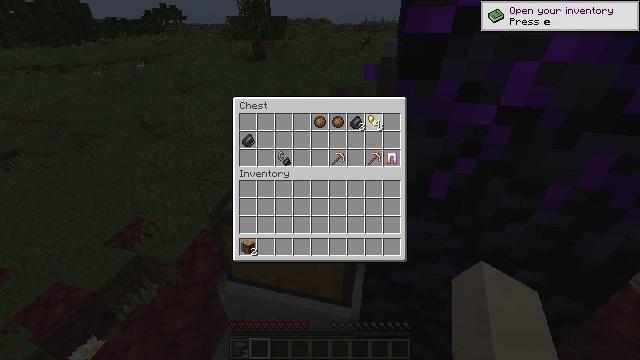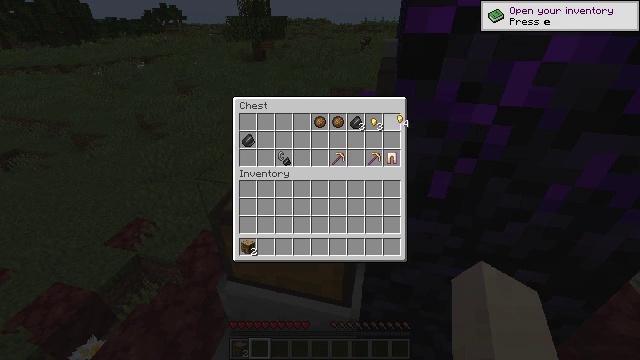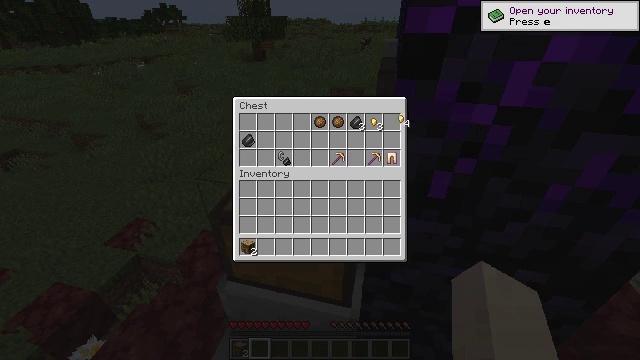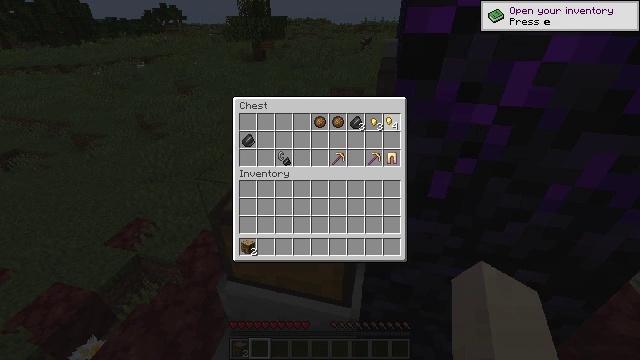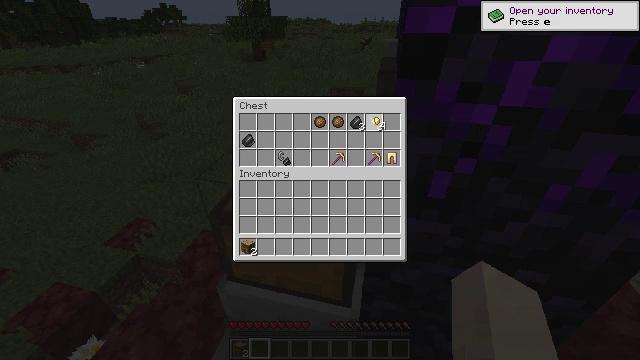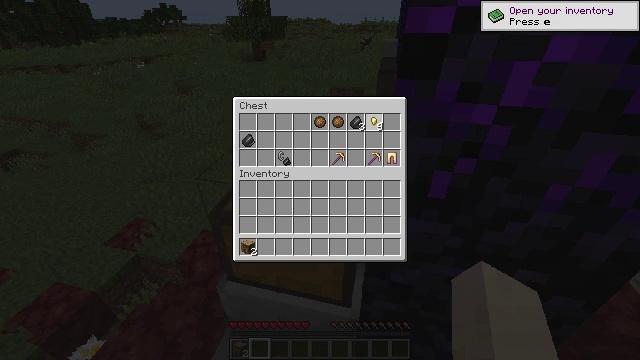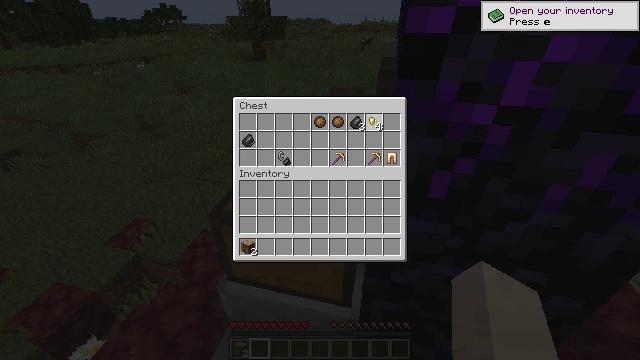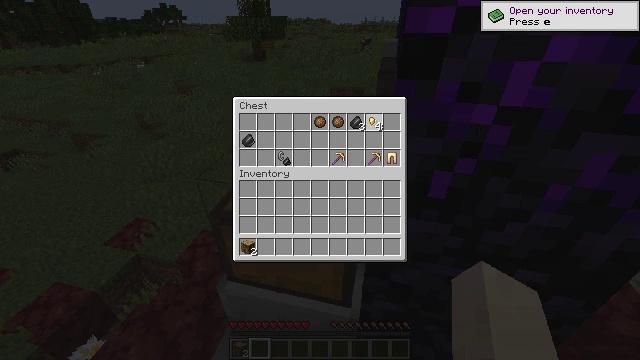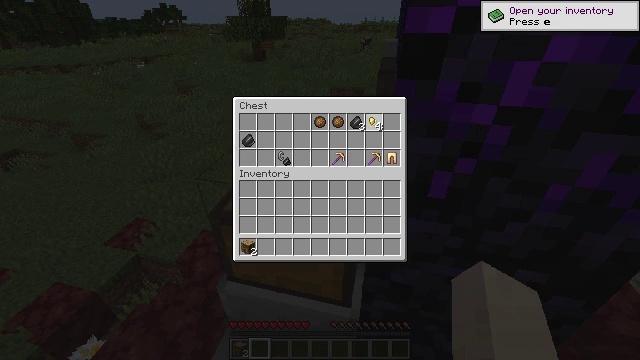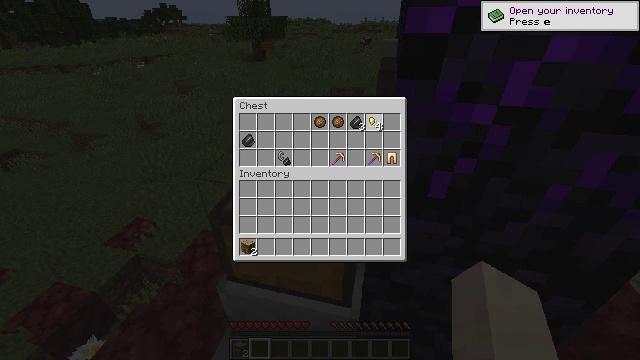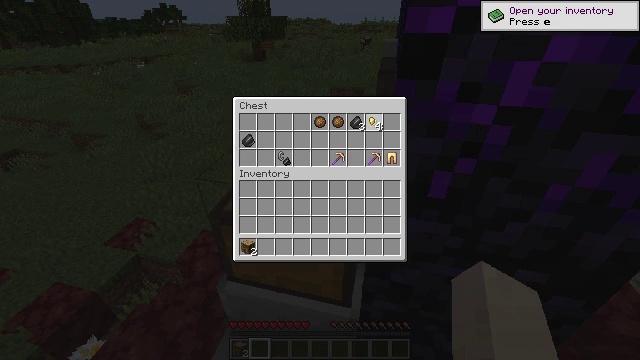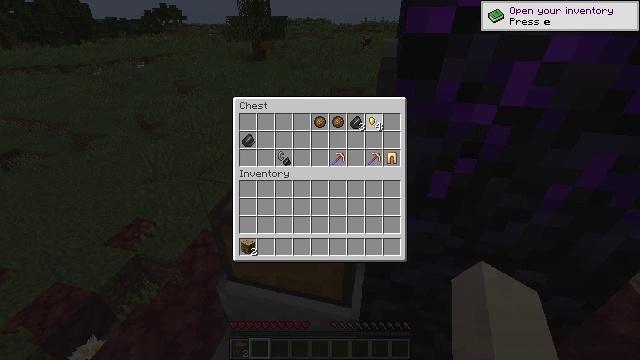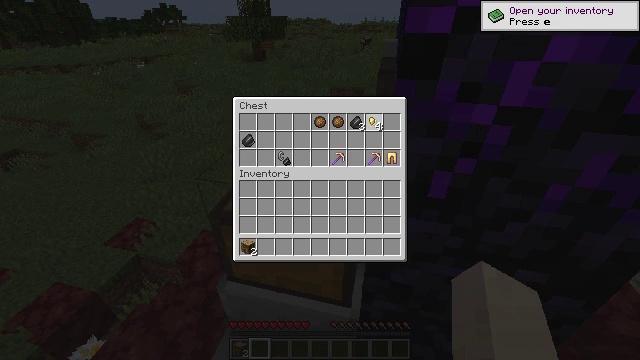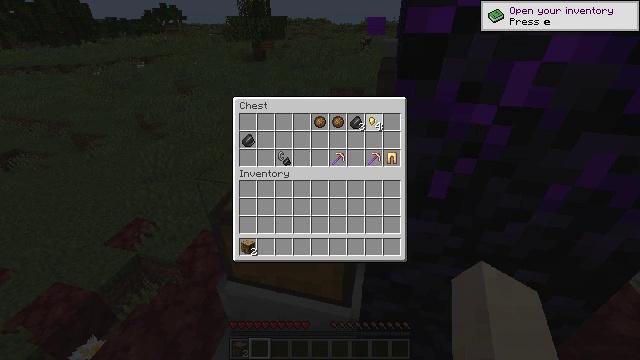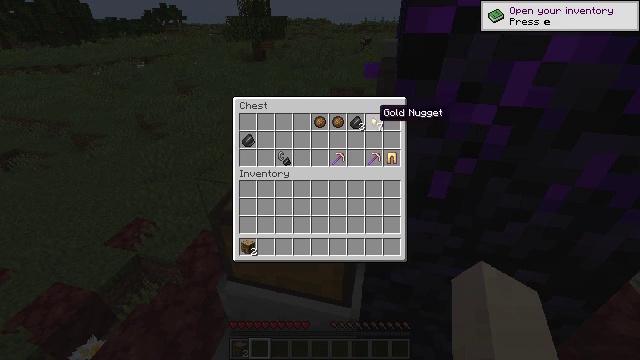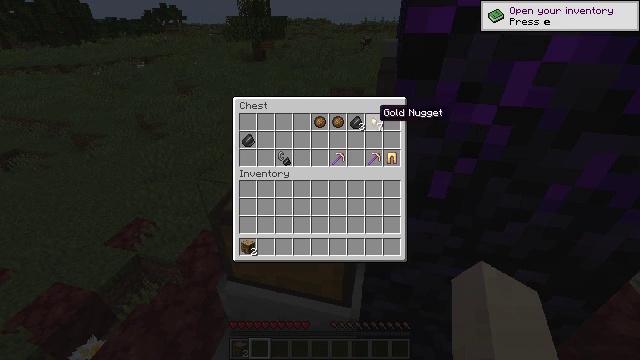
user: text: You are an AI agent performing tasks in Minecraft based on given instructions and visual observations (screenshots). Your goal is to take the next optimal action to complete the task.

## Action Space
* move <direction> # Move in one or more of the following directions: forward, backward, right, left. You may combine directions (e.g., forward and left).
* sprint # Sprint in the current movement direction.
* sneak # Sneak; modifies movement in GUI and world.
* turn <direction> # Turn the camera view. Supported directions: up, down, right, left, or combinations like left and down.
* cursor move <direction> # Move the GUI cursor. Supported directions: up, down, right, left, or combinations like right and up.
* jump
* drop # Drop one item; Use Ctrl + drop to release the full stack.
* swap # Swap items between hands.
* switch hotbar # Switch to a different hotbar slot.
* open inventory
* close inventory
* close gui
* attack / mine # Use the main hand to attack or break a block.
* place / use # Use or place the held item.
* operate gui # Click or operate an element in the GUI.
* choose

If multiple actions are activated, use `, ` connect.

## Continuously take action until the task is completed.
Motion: motion action
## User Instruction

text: Gather the magma block using a pickaxe.
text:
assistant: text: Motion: turn right
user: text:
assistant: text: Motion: no_op
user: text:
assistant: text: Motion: turn left
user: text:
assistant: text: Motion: turn left
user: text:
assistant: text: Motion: no_op
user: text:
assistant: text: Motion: no_op
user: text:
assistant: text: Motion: no_op
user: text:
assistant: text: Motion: no_op
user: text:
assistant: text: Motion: no_op
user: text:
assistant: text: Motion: attack / mine
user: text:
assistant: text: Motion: attack / mine
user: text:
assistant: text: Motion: attack / mine
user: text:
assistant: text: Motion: attack / mine
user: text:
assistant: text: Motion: no_op
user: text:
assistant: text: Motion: no_op
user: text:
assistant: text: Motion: no_op
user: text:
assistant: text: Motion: no_op
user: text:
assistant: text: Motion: attack / mine
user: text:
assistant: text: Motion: attack / mine
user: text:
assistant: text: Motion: attack / mine
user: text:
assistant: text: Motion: turn left, attack / mine
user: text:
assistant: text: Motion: turn left and down
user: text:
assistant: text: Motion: turn left and down
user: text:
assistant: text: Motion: no_op
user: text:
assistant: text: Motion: no_op
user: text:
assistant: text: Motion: no_op
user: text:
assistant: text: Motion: no_op
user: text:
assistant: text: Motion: turn down
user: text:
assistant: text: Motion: turn down
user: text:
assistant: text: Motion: turn down